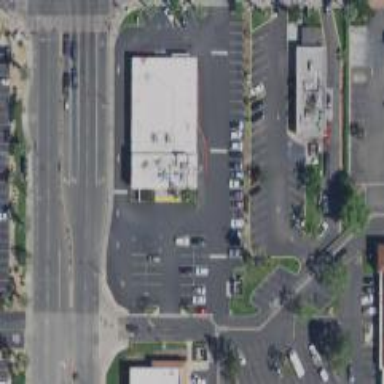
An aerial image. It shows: Parking space.